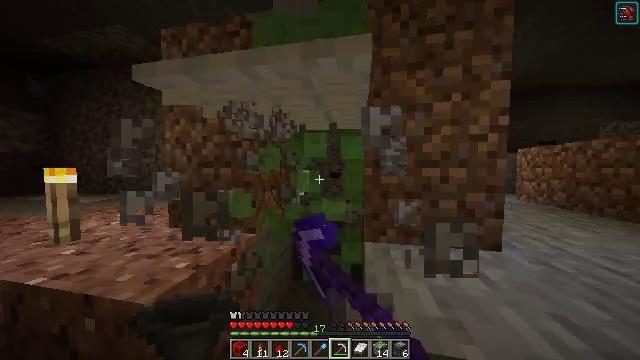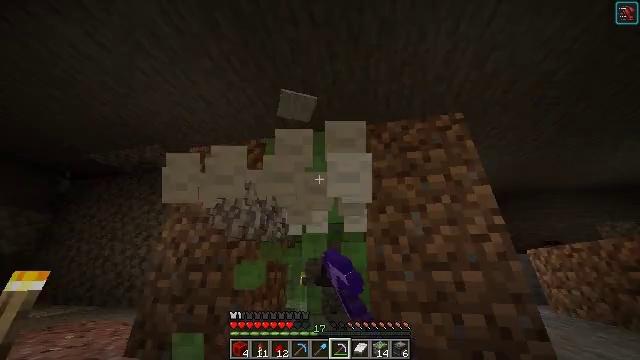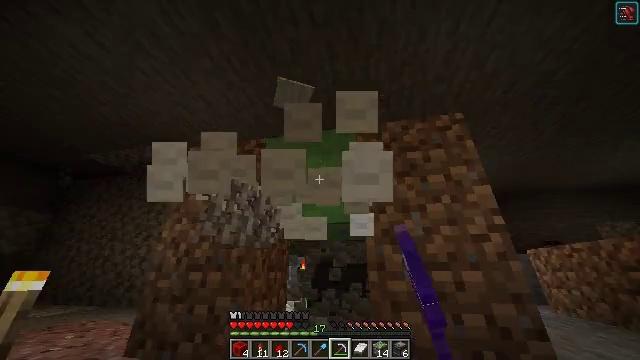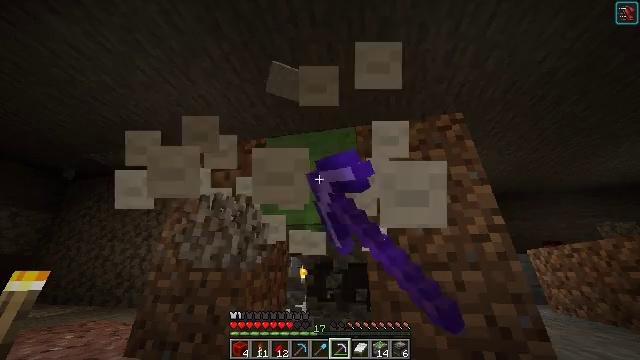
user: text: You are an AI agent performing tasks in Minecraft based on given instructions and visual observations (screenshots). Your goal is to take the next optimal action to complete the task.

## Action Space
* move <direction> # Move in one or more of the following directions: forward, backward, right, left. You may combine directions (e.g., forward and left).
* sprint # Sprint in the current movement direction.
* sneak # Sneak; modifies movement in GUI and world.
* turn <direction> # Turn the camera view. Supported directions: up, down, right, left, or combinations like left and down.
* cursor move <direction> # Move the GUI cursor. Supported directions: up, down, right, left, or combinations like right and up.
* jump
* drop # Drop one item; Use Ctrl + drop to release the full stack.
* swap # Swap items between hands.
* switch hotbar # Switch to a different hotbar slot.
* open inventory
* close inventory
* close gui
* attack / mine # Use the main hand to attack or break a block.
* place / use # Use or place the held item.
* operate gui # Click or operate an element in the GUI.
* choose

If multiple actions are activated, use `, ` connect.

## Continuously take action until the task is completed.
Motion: motion action
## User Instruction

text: Gather the sticky piston from a redstone contraption.
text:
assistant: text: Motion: turn up, attack / mine
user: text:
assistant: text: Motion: attack / mine
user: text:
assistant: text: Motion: attack / mine
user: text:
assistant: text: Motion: attack / mine